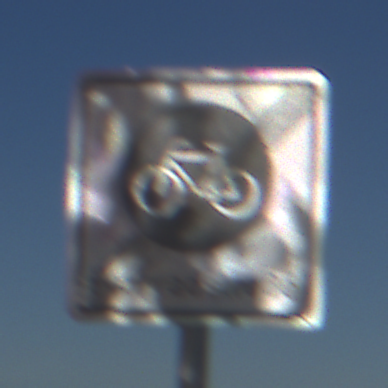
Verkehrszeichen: EndeFahrradstrasse
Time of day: MorningAfternoon
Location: Outdoor (RoadRail)
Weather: Clear
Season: NotSpecified
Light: Natural